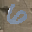
Label: 6